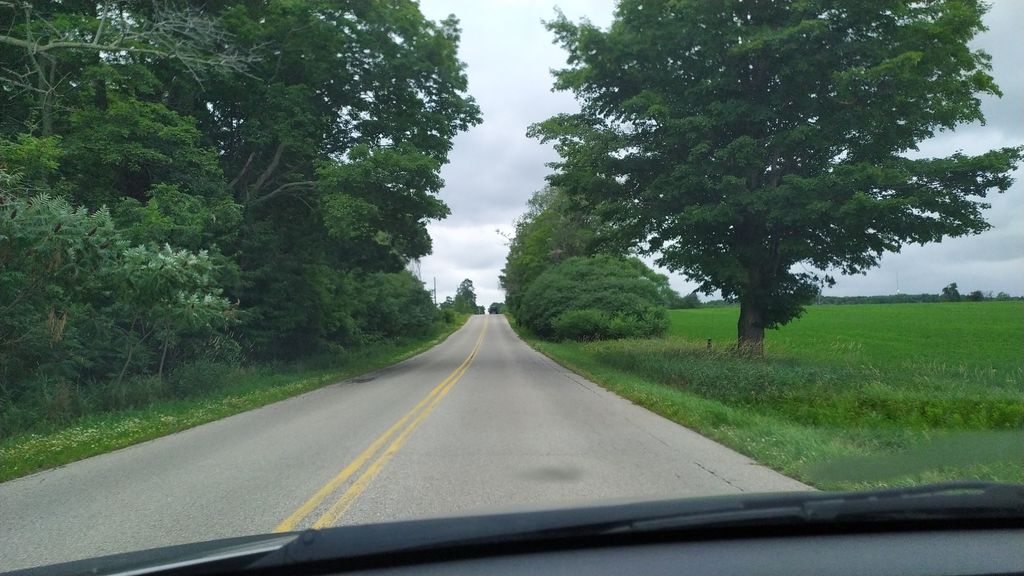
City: kitchener-waterloo